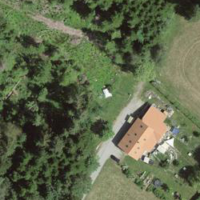
EUNIS habitat code: 43
Species observed at this site:
Plantago media
Lysimachia vulgaris